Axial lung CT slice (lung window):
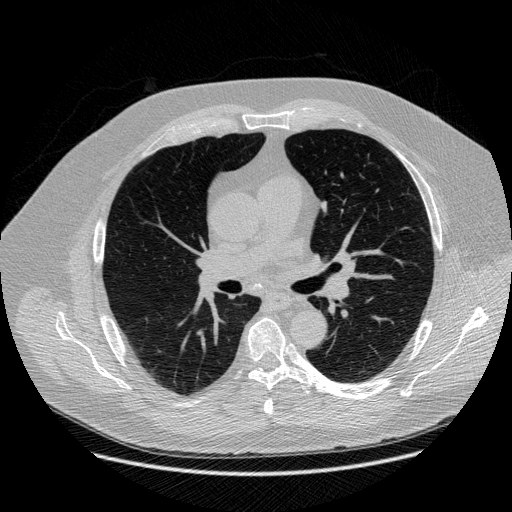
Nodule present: no